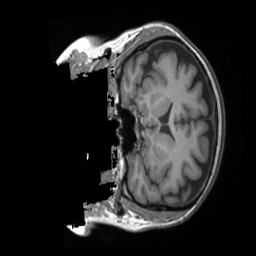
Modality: T1w
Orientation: coronal
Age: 46
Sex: female
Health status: ill
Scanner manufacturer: siemens
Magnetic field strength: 3 T
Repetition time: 1.9 s
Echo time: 0.00247 s